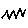
Label: zigzag